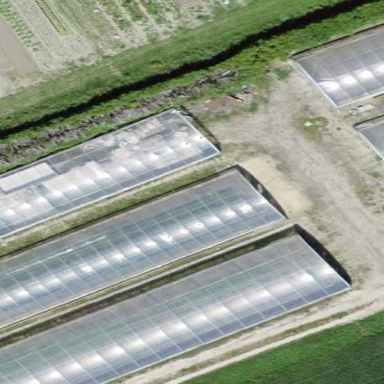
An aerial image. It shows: Greenhouse.